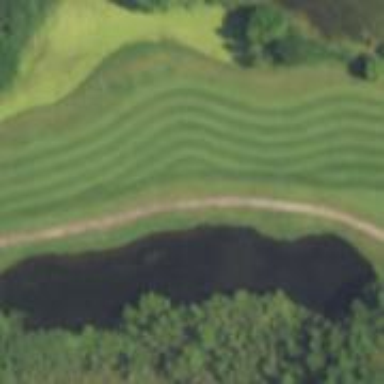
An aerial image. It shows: View of golf hole.